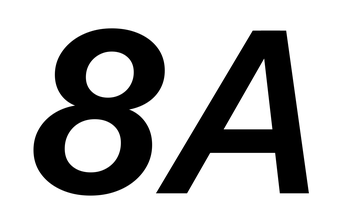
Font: InstrumentSans-Italic_SemiBold_Italic